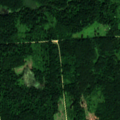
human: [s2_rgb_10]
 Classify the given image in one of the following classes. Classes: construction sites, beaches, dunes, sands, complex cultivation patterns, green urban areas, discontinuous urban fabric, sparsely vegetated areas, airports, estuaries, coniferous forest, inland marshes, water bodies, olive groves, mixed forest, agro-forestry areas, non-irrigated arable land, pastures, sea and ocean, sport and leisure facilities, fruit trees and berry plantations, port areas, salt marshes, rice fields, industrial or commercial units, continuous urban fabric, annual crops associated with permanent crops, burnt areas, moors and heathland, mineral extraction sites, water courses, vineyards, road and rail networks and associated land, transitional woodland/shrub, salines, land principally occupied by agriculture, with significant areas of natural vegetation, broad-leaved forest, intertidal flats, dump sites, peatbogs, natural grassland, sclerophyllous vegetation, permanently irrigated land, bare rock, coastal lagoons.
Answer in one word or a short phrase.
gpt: broad-leaved forest, mixed forest, transitional woodland/shrub